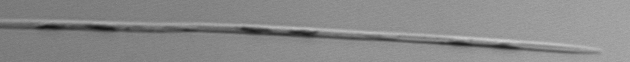
Label: Pseudo-nitzschia